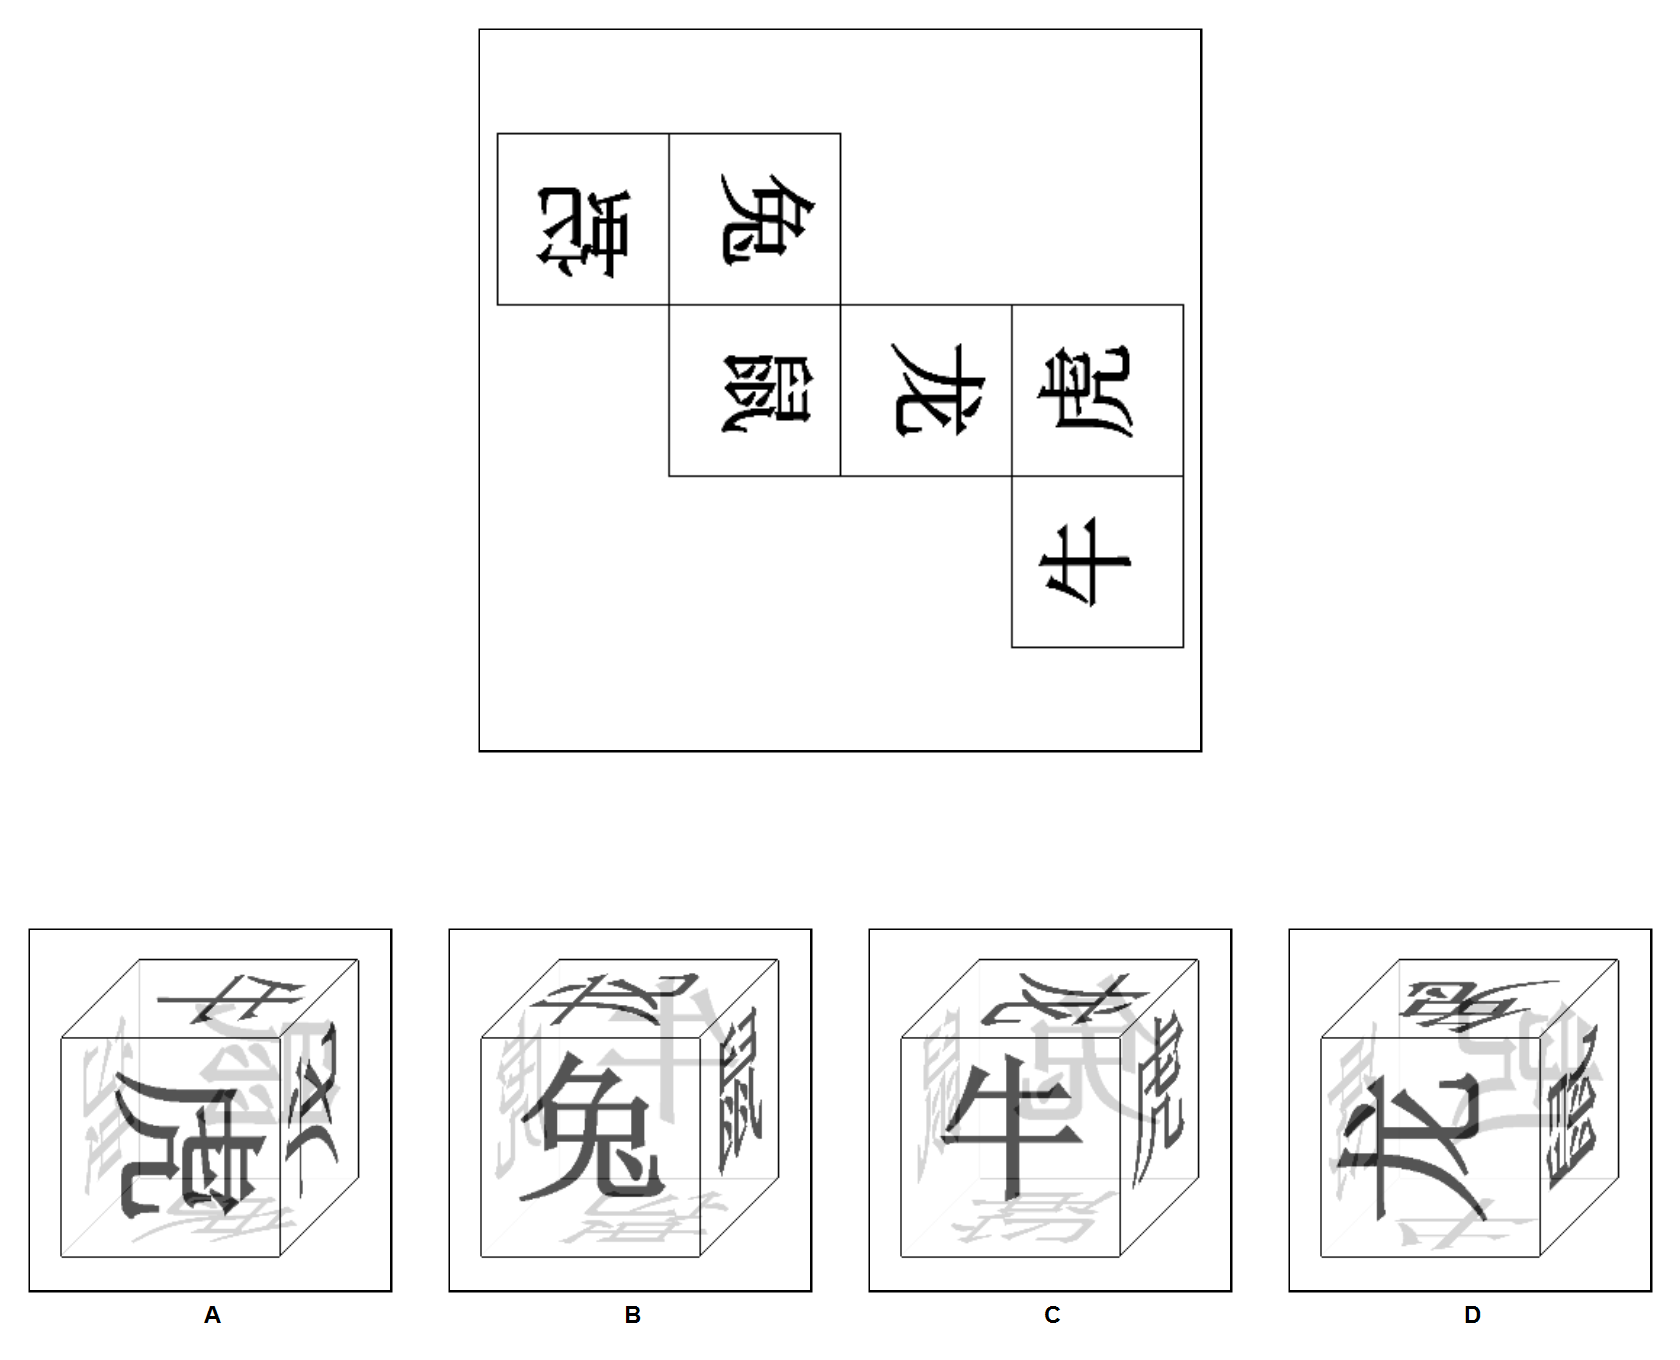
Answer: D